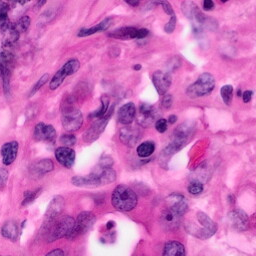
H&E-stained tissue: Pancreatic